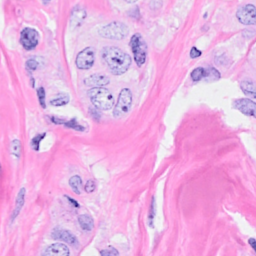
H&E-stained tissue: Breast